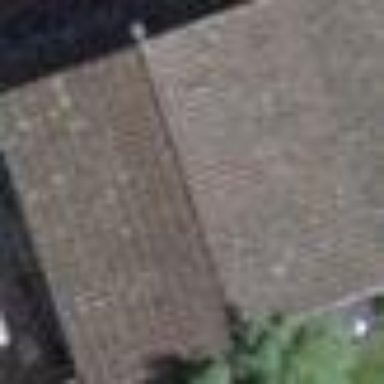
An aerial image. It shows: Garage.